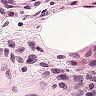
Metastatic tissue present: no